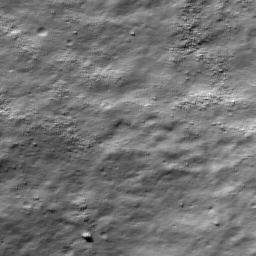
Host type: background_regolith
Lunar coordinates: latitude nan, longitude nan